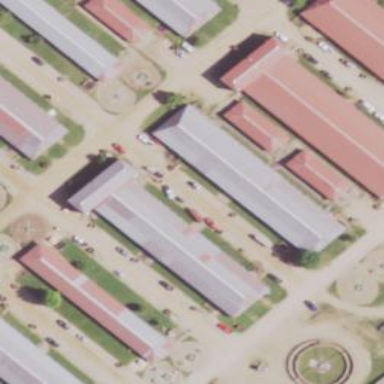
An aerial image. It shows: Stable.